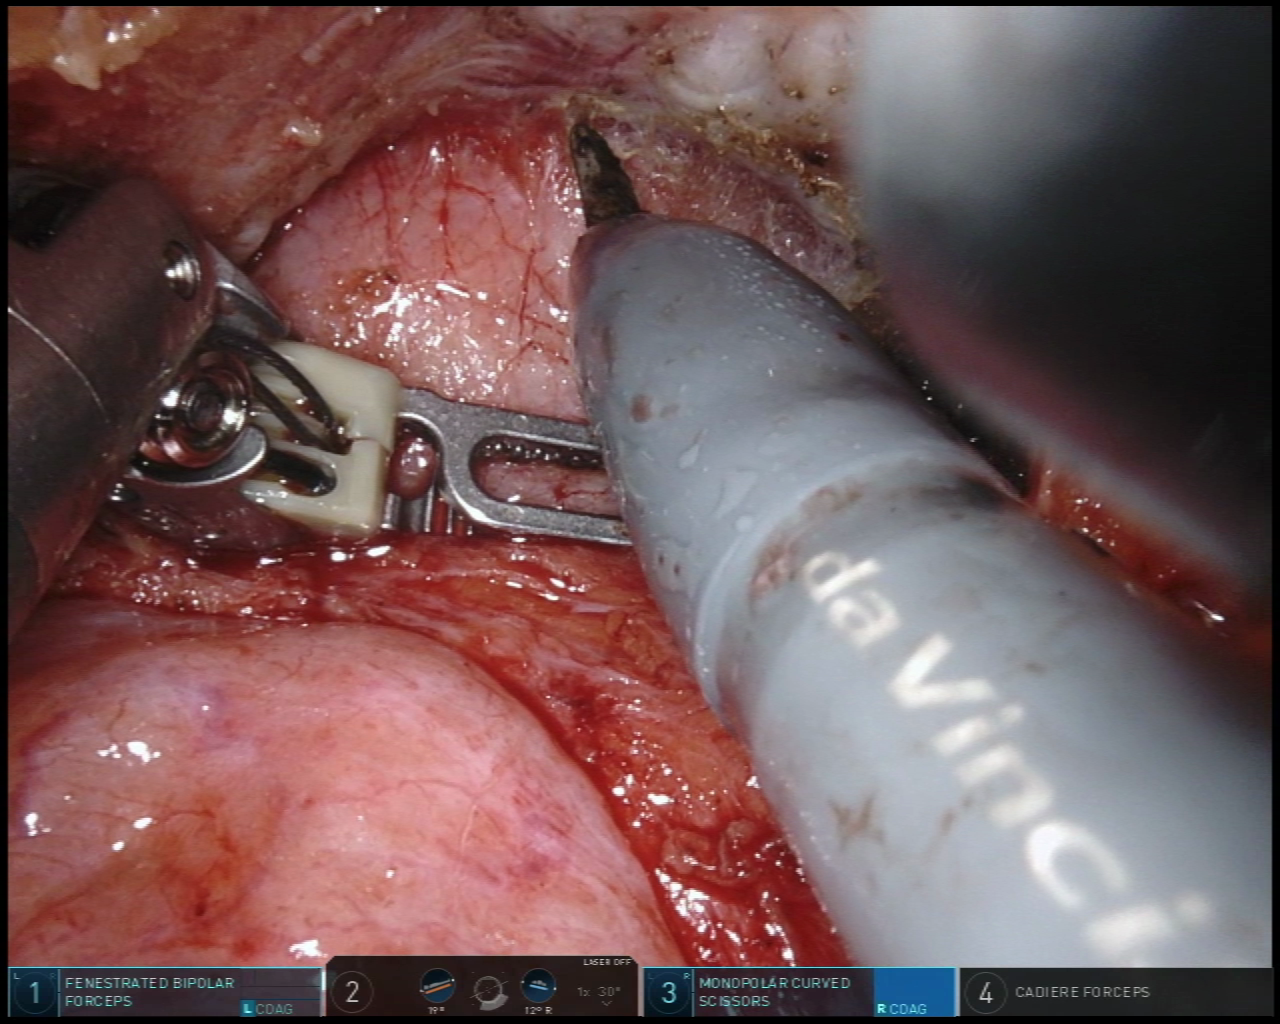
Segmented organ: vesicular_glands
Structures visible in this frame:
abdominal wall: no
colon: no
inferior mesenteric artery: no
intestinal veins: no
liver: no
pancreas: no
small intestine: no
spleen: no
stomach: no
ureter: no
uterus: no
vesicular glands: yes